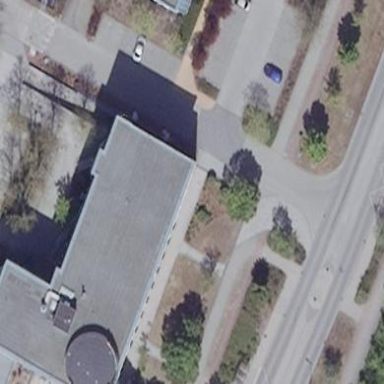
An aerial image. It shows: Healthcare centre building.